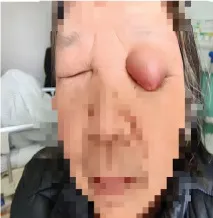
The change of ccRCC metastasis on the left eyelid. (B) A painful mass on the left eyelid.
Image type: medical_photograph (skin_photograph)